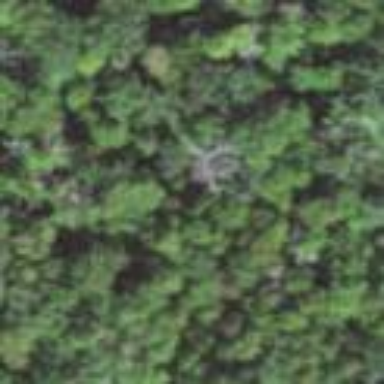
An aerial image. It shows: Mixed leaf woodland.